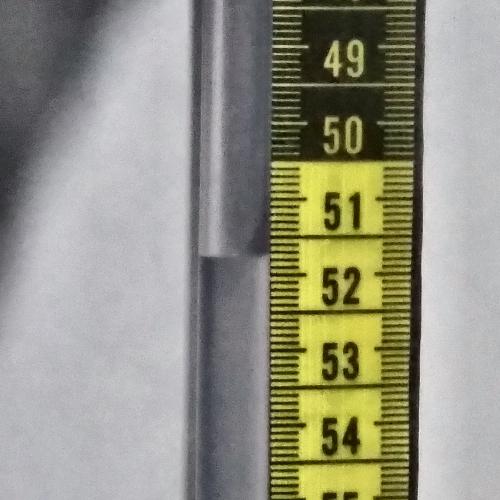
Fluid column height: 51.7 cm